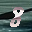
Label: 8